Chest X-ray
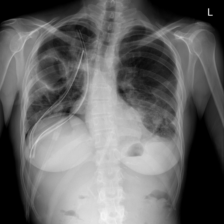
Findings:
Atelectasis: negative
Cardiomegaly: negative
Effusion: negative
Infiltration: negative
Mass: negative
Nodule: negative
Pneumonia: negative
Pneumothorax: positive
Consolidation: negative
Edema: negative
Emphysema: negative
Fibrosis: negative
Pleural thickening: negative
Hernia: negative